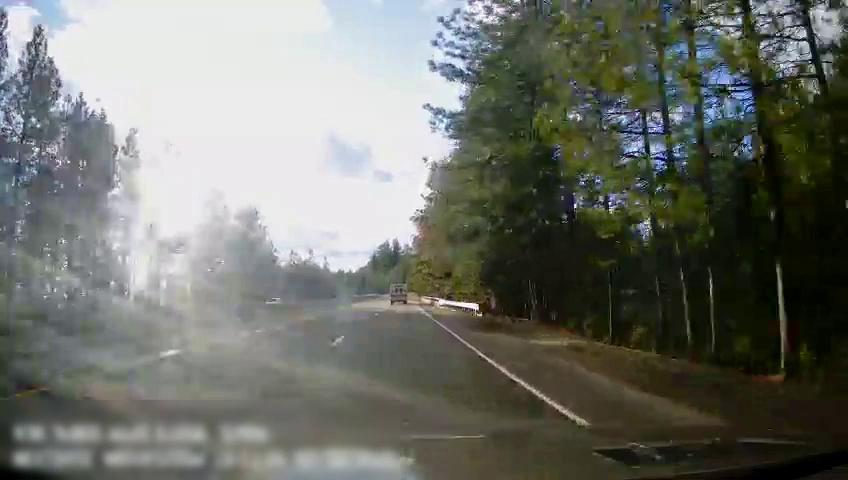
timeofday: Day
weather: Sunny
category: Drivable Space
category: Vehicles | Van
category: Vehicles | Car
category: Lanes | Alternate Lane
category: Lanes | Current Lane
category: Lanes | Current Lane